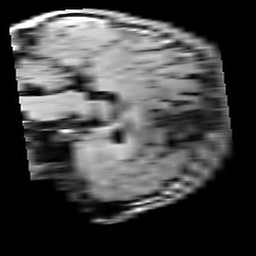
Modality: T1w
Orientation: sagittal
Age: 27
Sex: male
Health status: healthy
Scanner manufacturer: siemens
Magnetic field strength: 3 T
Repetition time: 4.1 s
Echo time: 0.0085 s